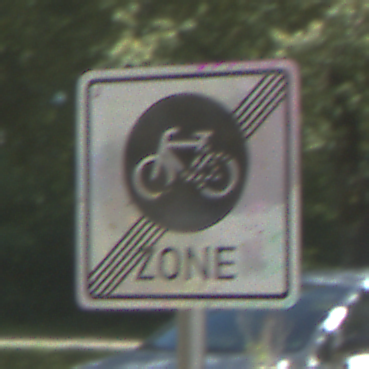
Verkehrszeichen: EndeFahrradzone
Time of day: Midday
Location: Outdoor (RoadRail)
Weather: Clear
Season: NotSpecified
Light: Natural